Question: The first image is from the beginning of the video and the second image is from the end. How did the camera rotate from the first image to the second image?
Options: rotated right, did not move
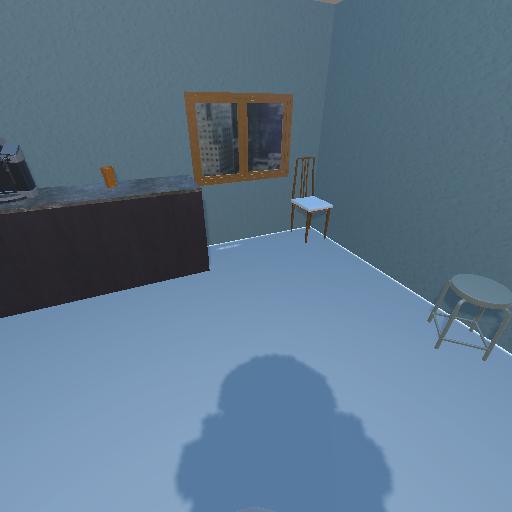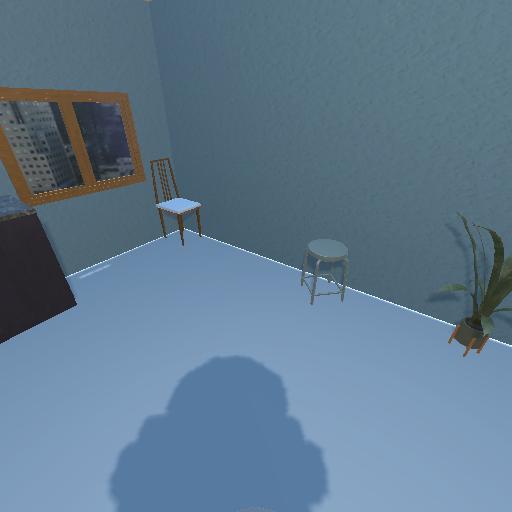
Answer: rotated right